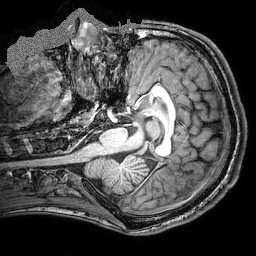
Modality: T1w
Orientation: coronal
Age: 19
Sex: male
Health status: ill
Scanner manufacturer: philips
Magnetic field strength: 3 T
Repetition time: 8.212 s
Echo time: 3.76 s